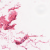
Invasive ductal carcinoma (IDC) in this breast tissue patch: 0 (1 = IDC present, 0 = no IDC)